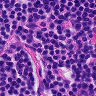
Metastatic tissue present: no